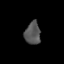
Tissue: lung
Cell type: Others
Senescence score: 0.2147
Nuclear area (px): 347
Mean DAPI intensity: 84.666